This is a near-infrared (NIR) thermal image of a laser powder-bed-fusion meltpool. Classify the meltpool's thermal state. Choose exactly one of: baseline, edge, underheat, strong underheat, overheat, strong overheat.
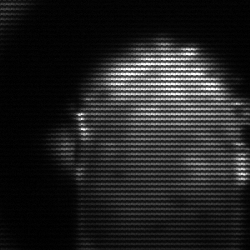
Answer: baseline